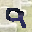
Label: 9